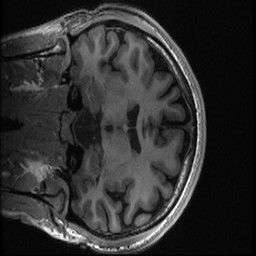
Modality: T1w
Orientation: coronal
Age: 22
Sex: male